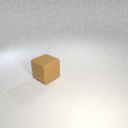
large brown rubber cube